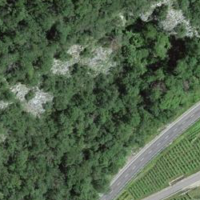
EUNIS habitat code: 41
Species observed at this site:
Vincetoxicum hirundinaria